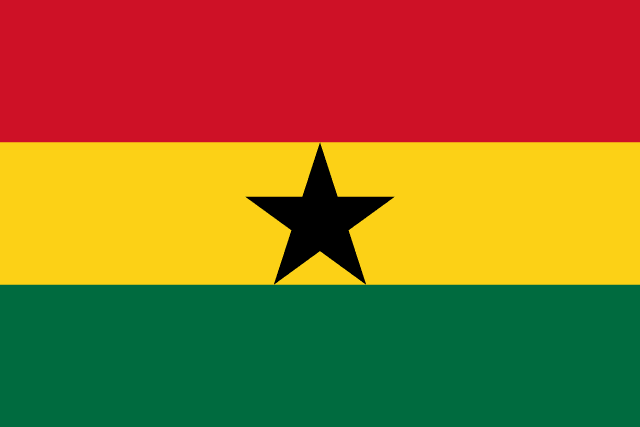
Country: Ghana
Country code: gh